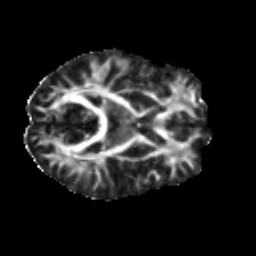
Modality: FA
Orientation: axial
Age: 22
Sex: female
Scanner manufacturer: ge
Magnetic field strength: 3 T
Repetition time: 7.8 s
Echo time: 0.0606 s